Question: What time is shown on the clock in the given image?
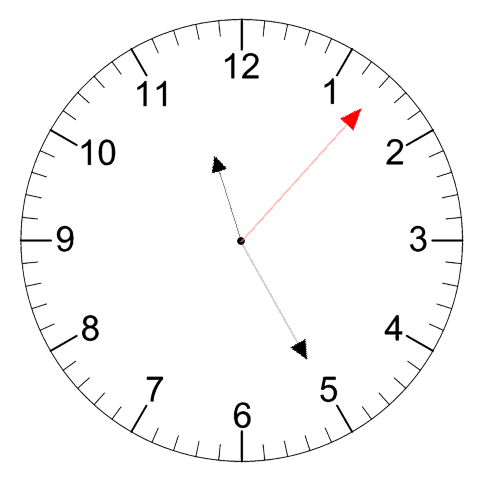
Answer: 11:25:07